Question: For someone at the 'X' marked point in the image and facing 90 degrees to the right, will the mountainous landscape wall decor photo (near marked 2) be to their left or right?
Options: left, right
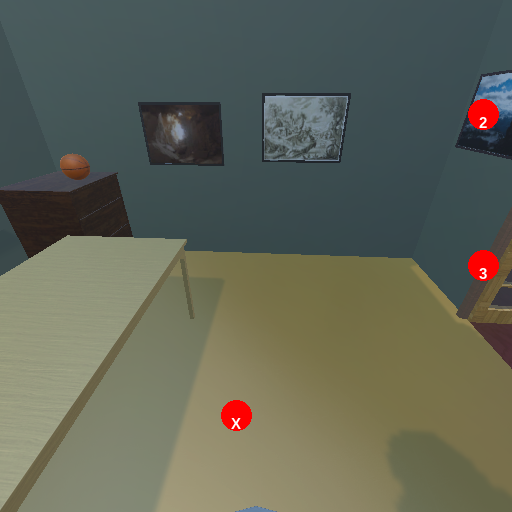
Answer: left